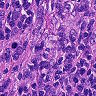
Metastatic tissue present: no